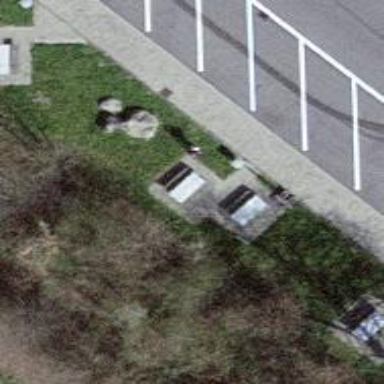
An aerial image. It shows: Picnic table located in leisure land area.